Question: I create a scene, and it is all fine without using OrbitControls.
When I use OrbitControls, I found that my camera's position and rotation has changed, and I can't modify it.
Can somebody tell me how to set a default position and rotation of the camera with OrbitControls.
Thanks!

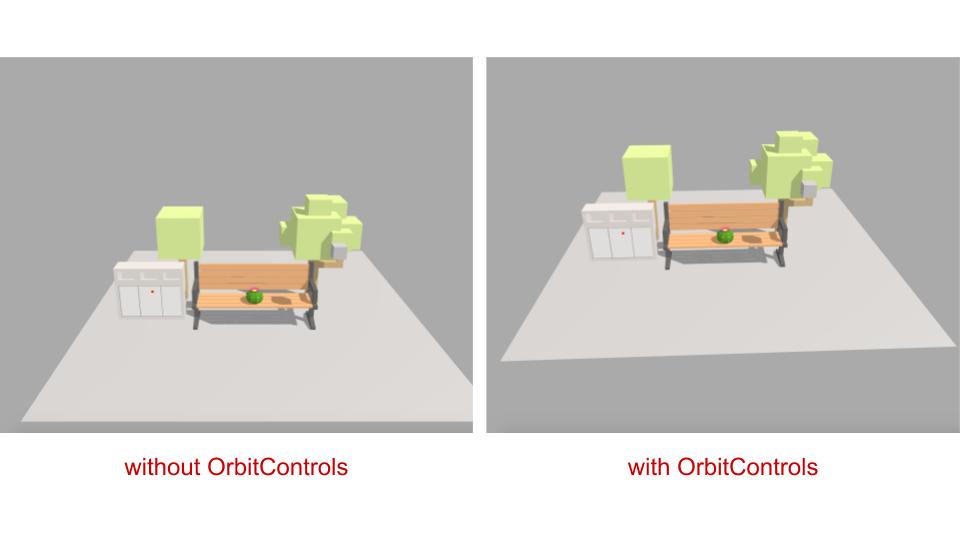
Answer: 'OrbitControls' require a 'target'. Set the 'target' such that you get the same view.
'''
camera.position.set(1, 8, 7);
const controls = new THREE.OrbitControls(camera, canvas);
controls.target.set(0, 3, 0);
controls.update();
'''
'''
'use strict';
/* global THREE */
function main() {
const canvas = document.querySelector('#c');
const renderer = new THREE.WebGLRenderer({canvas: canvas});
const fov = 75;
const aspect = 2; // the canvas default
const near = 0.1;
const far = 500;
const camera = new THREE.PerspectiveCamera(fov, aspect, near, far);
camera.position.set(1, 8, 7);
const controls = new THREE.OrbitControls(camera, canvas);
controls.target.set(0, 3, 0);
controls.update();
const scene = new THREE.Scene();
{
const color = 0xFFFFFF;
const intensity = 1;
const light = new THREE.DirectionalLight(color, intensity);
light.position.set(-1, 2, 4);
scene.add(light);
}
{
const boxWidth = 1;
const boxHeight = 10;
const boxDepth = 1;
const geometry = new THREE.BoxBufferGeometry(boxWidth, boxHeight, boxDepth);
const material = new THREE.MeshPhongMaterial({color: 'red'});
const cube = new THREE.Mesh(geometry, material);
scene.add(cube);
cube.position.y = .5;
}
{
const geometry = new THREE.PlaneBufferGeometry(10, 10);
const material = new THREE.MeshPhongMaterial({color: 'gray'});
const plane = new THREE.Mesh(geometry, material);
scene.add(plane);
plane.rotation.x = Math.PI * -0.5;
}
function resizeRendererToDisplaySize(renderer) {
const canvas = renderer.domElement;
const width = canvas.clientWidth;
const height = canvas.clientHeight;
const needResize = canvas.width !== width || canvas.height !== height;
if (needResize) {
renderer.setSize(width, height, false);
}
return needResize;
}
function render(time) {
if (resizeRendererToDisplaySize(renderer)) {
const canvas = renderer.domElement;
camera.aspect = canvas.clientWidth / canvas.clientHeight;
camera.updateProjectionMatrix();
}
renderer.render(scene, camera);
requestAnimationFrame(render);
}
requestAnimationFrame(render);
}
main();
'''
'''
body { margin: 0; }
#c { width: 100vw; height: 100vh; display: block; }
'''
'''
<canvas id="c"></canvas>
<script src="https://threejsfundamentals.org/threejs/resources/threejs/r102/three.min.js"></script>
<script src="https://threejsfundamentals.org/threejs/resources/threejs/r102/js/controls/OrbitControls.js"></script>
'''
Or you could compute a target based on the current camera view. The 'OrbitControls' orbit around the target so you'd need to choose a distance from the camera as your target
'''
const camera = new THREE.PerspectiveCamera(fov, aspect, near, far);
camera.position.set(1, 2, 5);
camera.rotation.set(.1, .2, 0);
// get the direction of the camera
const direction = new THREE.Vector3();
camera.getWorldDirection(direction);
const controls = new THREE.OrbitControls(camera, canvas);
// point the target from the camera in the
// target direction
camera.getWorldPosition(controls.target);
controls.target.addScaledVector(direction, 5);
controls.update();
'''
Note the 5 in 'addScaledVector' means the target will be 5 units in front of the camera in the direction the camera was facing. Whether 5 is the right distance is up to you. In my sample scene the camera started at z = 5 so 5 units in front of the camera seemed like a reasonable place to put the target
'''
'use strict';
/* global THREE */
function main() {
const canvas = document.querySelector('#c');
const renderer = new THREE.WebGLRenderer({canvas: canvas});
const fov = 75;
const aspect = 2; // the canvas default
const near = 0.1;
const far = 500;
const camera = new THREE.PerspectiveCamera(fov, aspect, near, far);
camera.position.set(1, 2, 5);
camera.rotation.set(.1, .2, 0);
// compute a target direction
const direction = new THREE.Vector3();
camera.getWorldDirection(direction);
const controls = new THREE.OrbitControls(camera, canvas);
// point the target from the camera in the
// target direction
camera.getWorldPosition(controls.target);
controls.target.addScaledVector(direction, 5);
controls.update();
const scene = new THREE.Scene();
{
const color = 0xFFFFFF;
const intensity = 1;
const light = new THREE.DirectionalLight(color, intensity);
light.position.set(-1, 2, 4);
scene.add(light);
}
{
const boxWidth = 1;
const boxHeight = 10;
const boxDepth = 1;
const geometry = new THREE.BoxBufferGeometry(boxWidth, boxHeight, boxDepth);
const material = new THREE.MeshPhongMaterial({color: 'red'});
const cube = new THREE.Mesh(geometry, material);
scene.add(cube);
cube.position.y = .5;
}
{
const geometry = new THREE.PlaneBufferGeometry(10, 10);
const material = new THREE.MeshPhongMaterial({color: 'gray'});
const plane = new THREE.Mesh(geometry, material);
scene.add(plane);
plane.rotation.x = Math.PI * -0.5;
}
function resizeRendererToDisplaySize(renderer) {
const canvas = renderer.domElement;
const width = canvas.clientWidth;
const height = canvas.clientHeight;
const needResize = canvas.width !== width || canvas.height !== height;
if (needResize) {
renderer.setSize(width, height, false);
}
return needResize;
}
function render(time) {
if (resizeRendererToDisplaySize(renderer)) {
const canvas = renderer.domElement;
camera.aspect = canvas.clientWidth / canvas.clientHeight;
camera.updateProjectionMatrix();
}
renderer.render(scene, camera);
requestAnimationFrame(render);
}
requestAnimationFrame(render);
}
main();
'''
'''
body { margin: 0; }
#c { width: 100vw; height: 100vh; display: block; }
'''
'''
<canvas id="c"></canvas>
<script src="https://threejsfundamentals.org/threejs/resources/threejs/r102/three.min.js"></script>
<script src="https://threejsfundamentals.org/threejs/resources/threejs/r102/js/controls/OrbitControls.js"></script>
'''